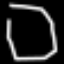
Label: octagon